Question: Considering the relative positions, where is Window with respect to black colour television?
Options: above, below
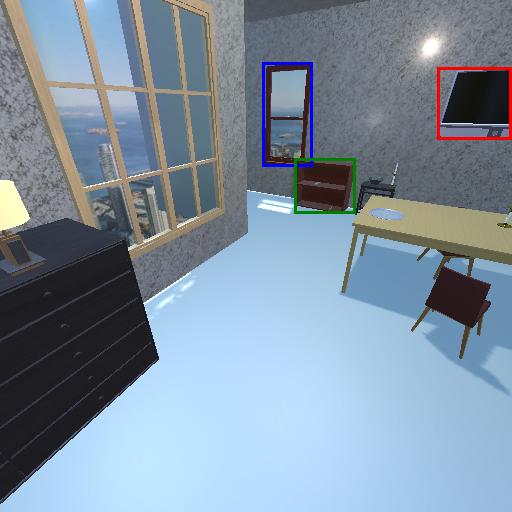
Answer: above